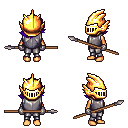
a pixel art fantasy rpg character, female body template, human, tanned skin, steel chest armor, metal pants, blue swoop hairstyle, gold helm, metal gloves, spear, four views (front, back, left, right), 2x2 character sprite sheet, small pixel art, hard edges, no anti-aliasing